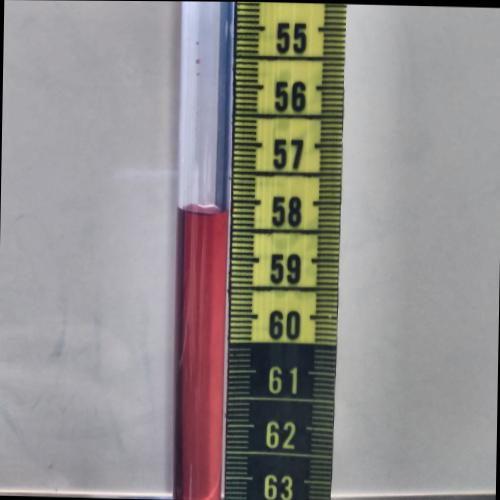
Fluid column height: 58.2 cm